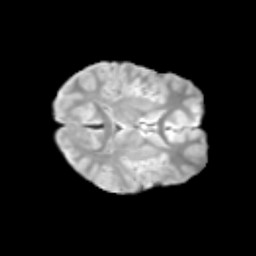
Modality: T2w
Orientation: axial
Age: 12
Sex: male
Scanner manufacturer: siemens
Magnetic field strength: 3 T
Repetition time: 3.8 s
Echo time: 0.07 s